Interaction volume radius: 5 \u00c5
Interaction volume height: 25 \u00c5
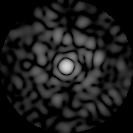
Disorder parameter: 0.7871